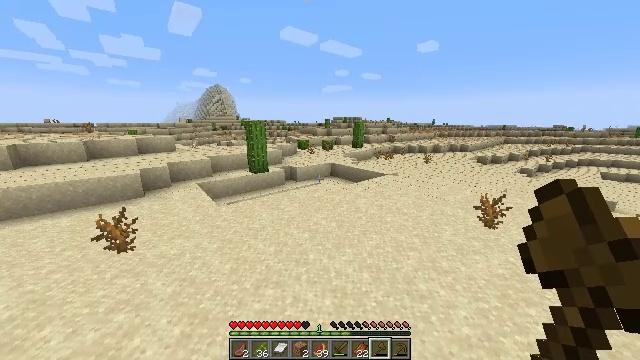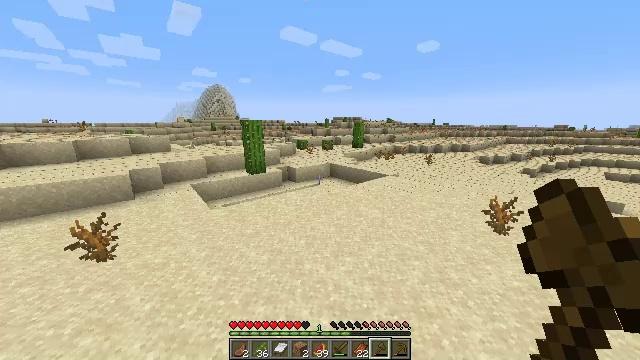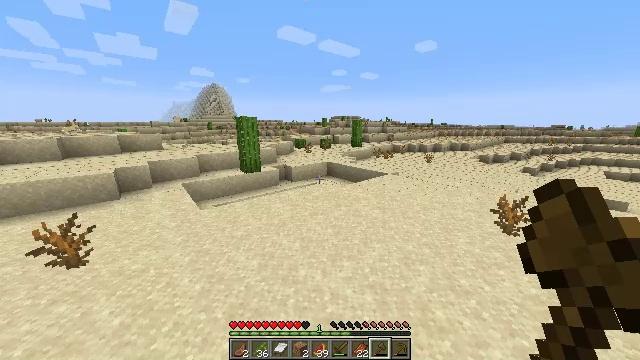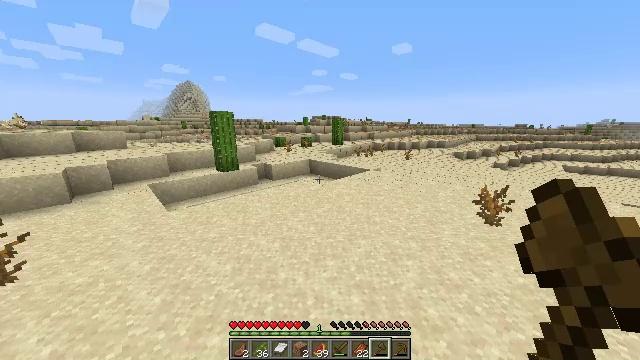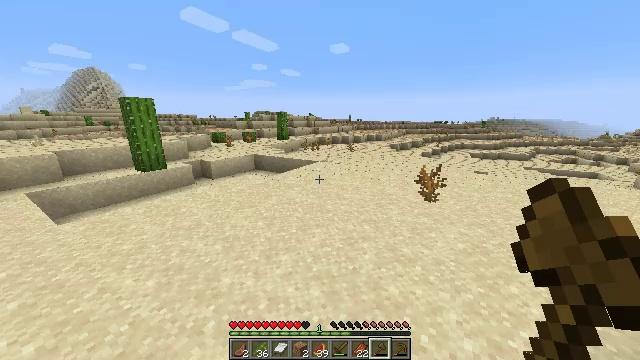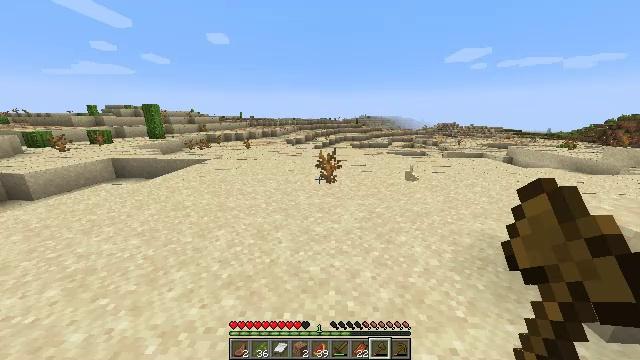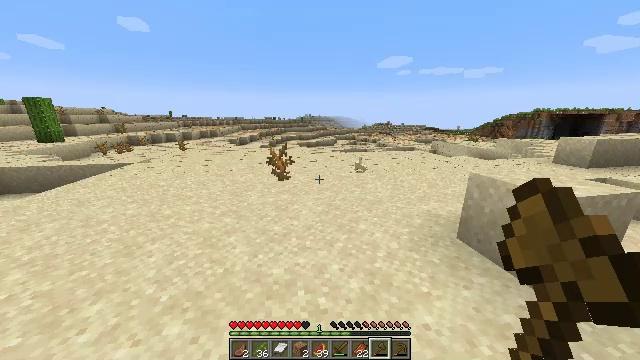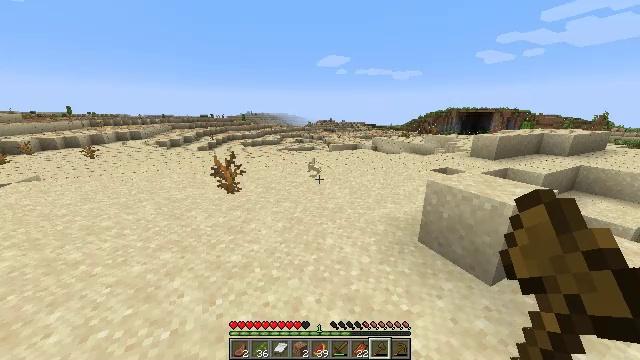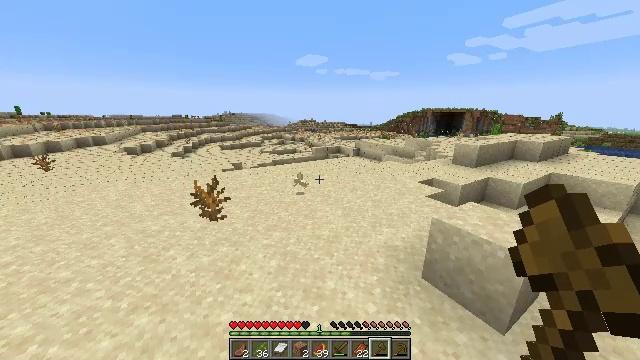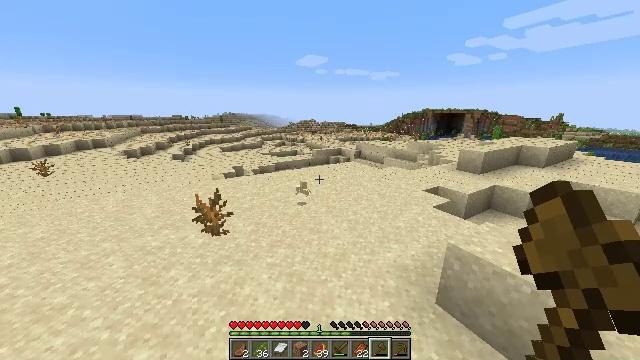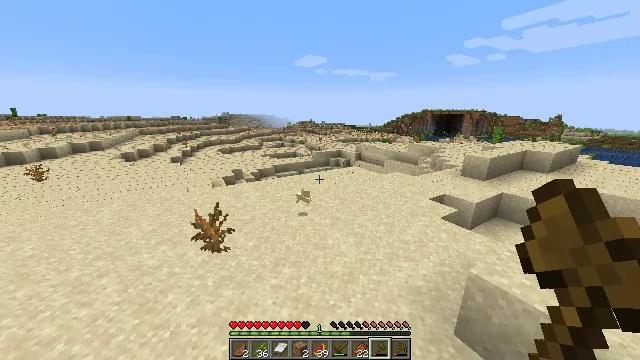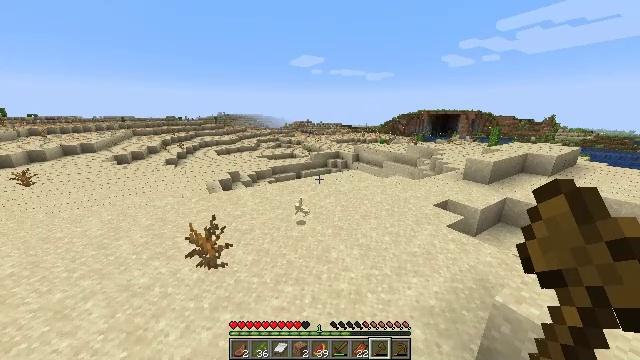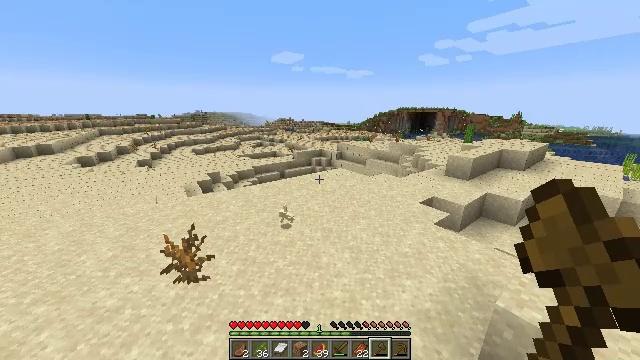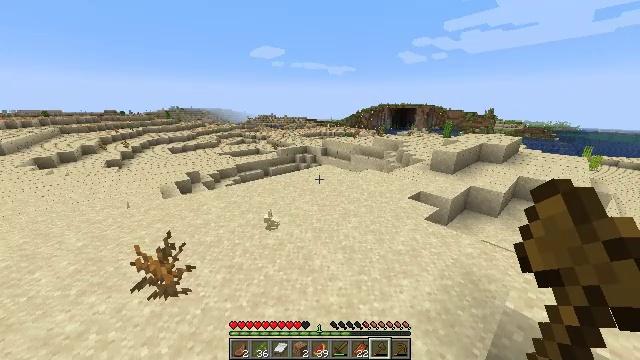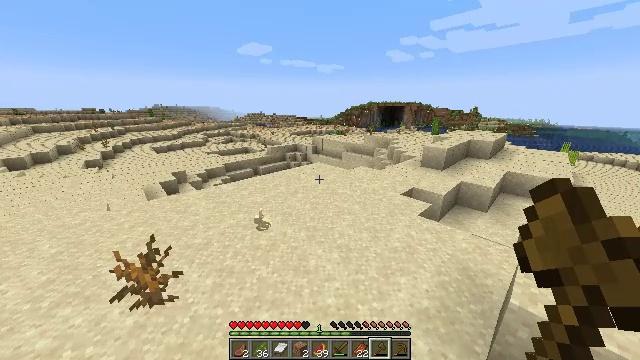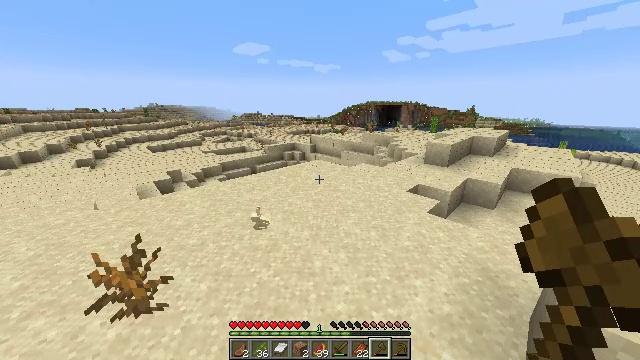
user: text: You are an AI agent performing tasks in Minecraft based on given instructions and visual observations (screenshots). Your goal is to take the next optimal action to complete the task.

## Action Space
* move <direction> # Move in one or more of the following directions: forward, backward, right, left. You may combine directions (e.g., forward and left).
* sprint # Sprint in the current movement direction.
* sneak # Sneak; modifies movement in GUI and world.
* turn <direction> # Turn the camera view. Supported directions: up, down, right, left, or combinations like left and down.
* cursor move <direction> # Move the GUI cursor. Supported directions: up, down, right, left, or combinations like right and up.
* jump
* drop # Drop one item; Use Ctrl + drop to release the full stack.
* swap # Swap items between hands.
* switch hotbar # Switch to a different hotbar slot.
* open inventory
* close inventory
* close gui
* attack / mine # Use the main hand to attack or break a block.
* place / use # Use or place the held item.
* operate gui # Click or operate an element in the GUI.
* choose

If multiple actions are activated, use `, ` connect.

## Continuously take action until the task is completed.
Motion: motion action
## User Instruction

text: Collect the cactus block.
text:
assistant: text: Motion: move forward, jump
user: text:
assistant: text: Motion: move forward, jump
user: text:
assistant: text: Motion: move forward, turn right, jump
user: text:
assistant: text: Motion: move forward, sprint, turn right, jump
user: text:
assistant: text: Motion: move forward, sprint, turn right, jump
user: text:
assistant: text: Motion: move forward, sprint, turn right, jump
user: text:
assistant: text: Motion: move forward, sprint, turn right, jump
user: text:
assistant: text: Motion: move forward, sprint, turn right, jump
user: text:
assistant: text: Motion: move forward, jump
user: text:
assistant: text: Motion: move forward, jump
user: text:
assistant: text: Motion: move forward, jump
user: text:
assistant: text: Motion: move forward, turn right, jump
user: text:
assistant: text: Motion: move forward, turn right, jump
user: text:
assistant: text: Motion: move forward, turn right, jump
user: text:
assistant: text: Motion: move forward, jump
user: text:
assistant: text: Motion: move forward, jump
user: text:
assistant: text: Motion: move forward, jump
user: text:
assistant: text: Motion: move forward, sprint, jump
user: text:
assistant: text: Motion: move forward, sprint, jump
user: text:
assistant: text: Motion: move forward, sprint, jump
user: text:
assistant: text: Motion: move forward, sprint, jump
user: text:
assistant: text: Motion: move forward, turn right, jump
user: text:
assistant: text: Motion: move forward, turn right, jump
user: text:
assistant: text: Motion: move forward, jump
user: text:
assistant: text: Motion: move forward, jump
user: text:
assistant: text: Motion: move forward, jump
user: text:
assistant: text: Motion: move forward, jump
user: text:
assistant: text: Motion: move forward, sprint, jump
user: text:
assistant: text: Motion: move forward, sprint, jump
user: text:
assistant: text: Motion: move forward, sprint, jump